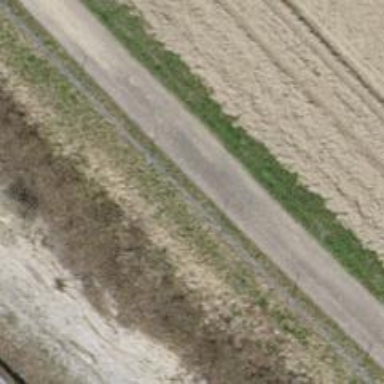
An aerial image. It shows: Gravel track with grade 2 quality.